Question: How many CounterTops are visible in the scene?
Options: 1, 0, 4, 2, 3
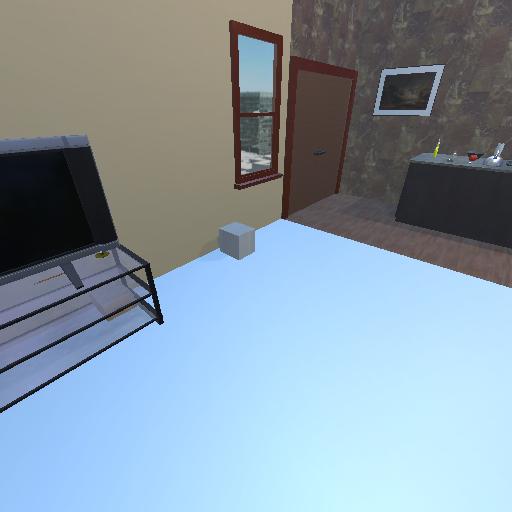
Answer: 1